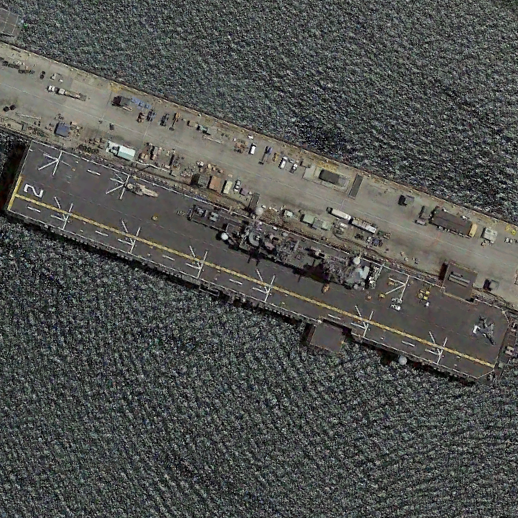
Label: assault